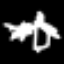
Label: angel